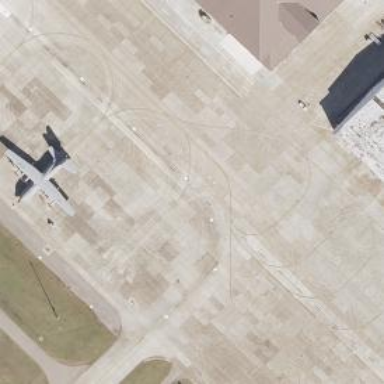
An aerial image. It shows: View of taxiway at the airport.